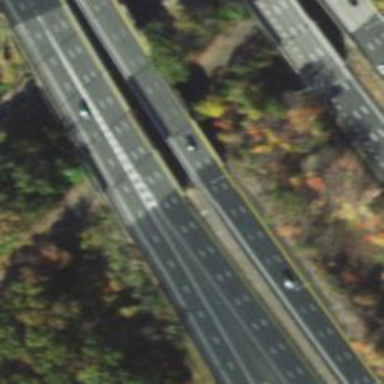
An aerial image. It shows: Motorway bridge spanning urban freeway/expressway.